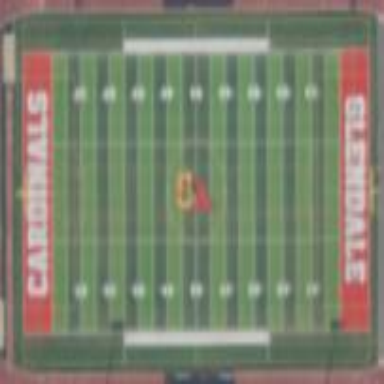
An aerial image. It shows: American football pitch.